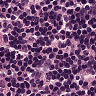
Metastatic tissue present: no